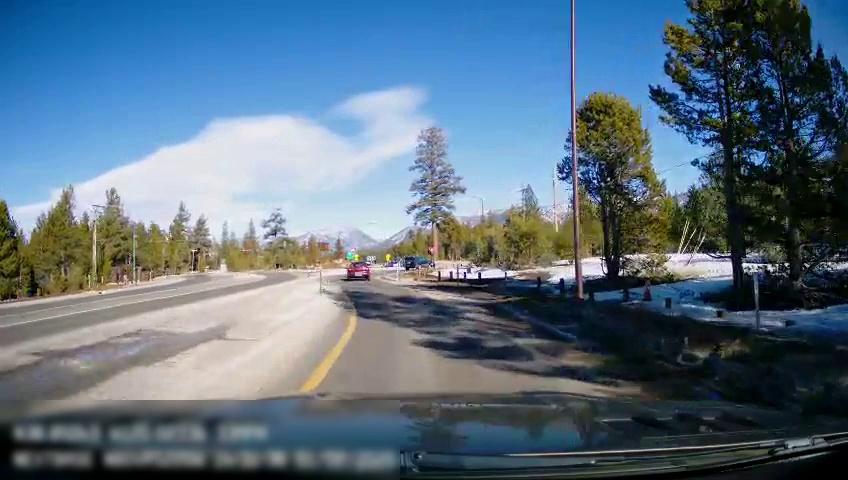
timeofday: Day
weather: Sunny
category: Drivable Space
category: Drivable Space
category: Vehicles | Car
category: Vehicles | SUV
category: Lanes | Current Lane
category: Lanes | Opposite Lane
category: Lanes | Opposite Lane